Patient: sex M, age 34
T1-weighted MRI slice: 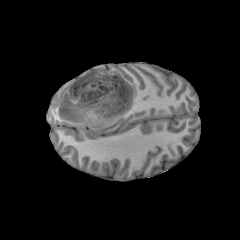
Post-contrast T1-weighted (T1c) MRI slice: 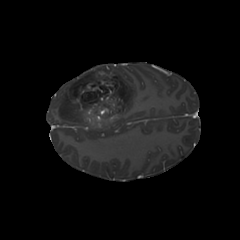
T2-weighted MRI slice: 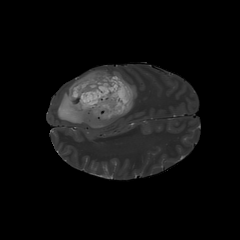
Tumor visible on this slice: yes
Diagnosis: Astrocytoma, IDH-mutant
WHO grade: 4